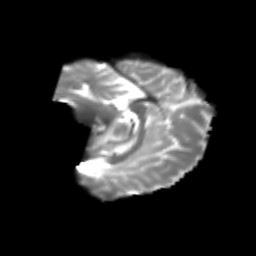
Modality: T2w
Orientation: sagittal
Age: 21
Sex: female
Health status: healthy